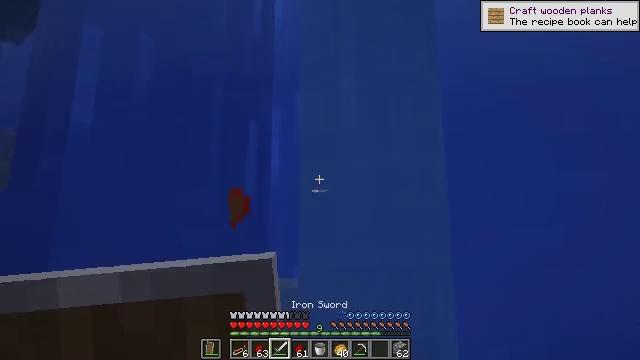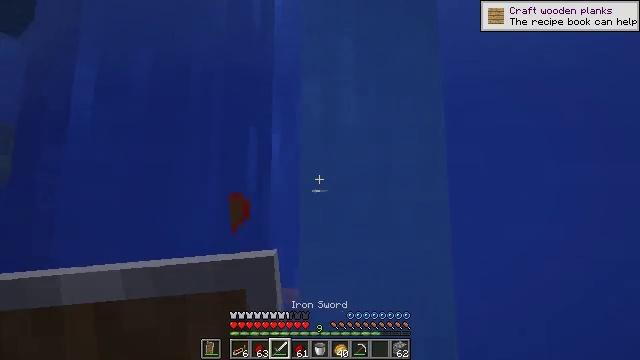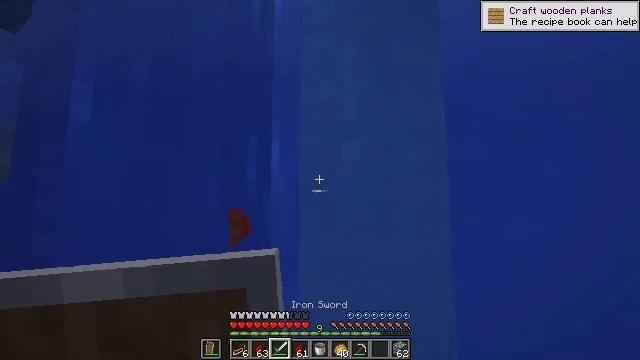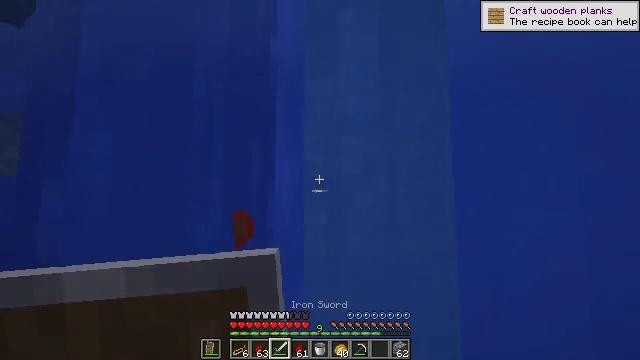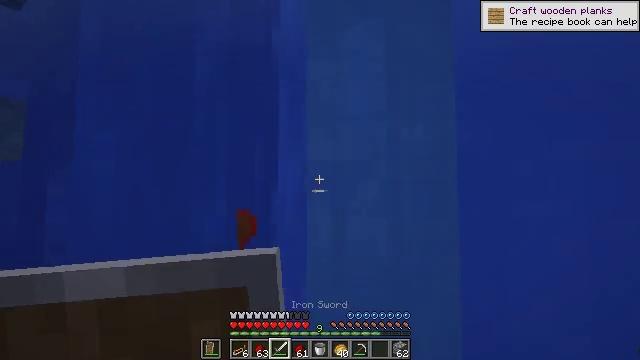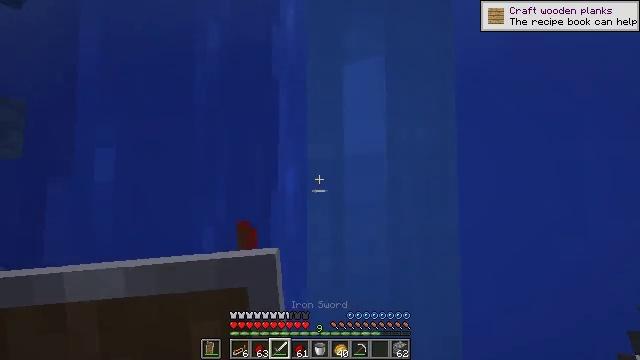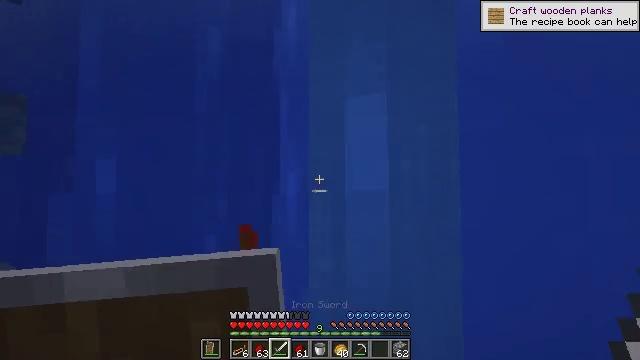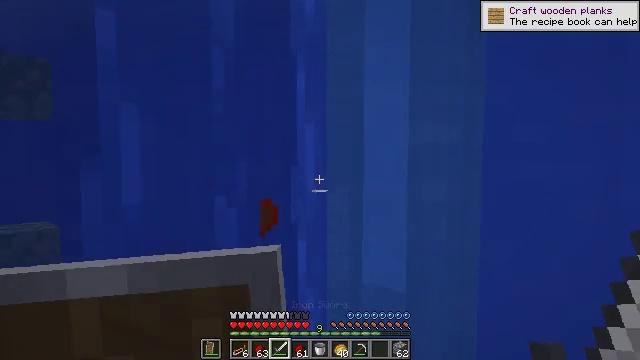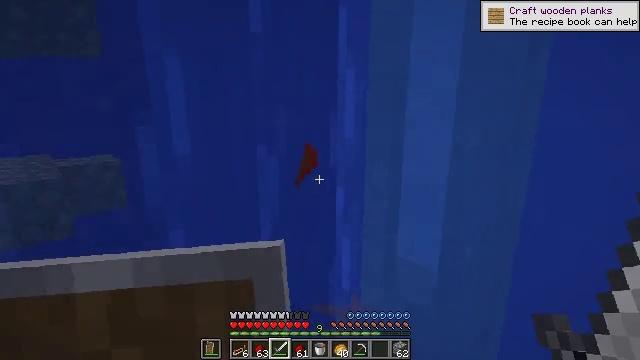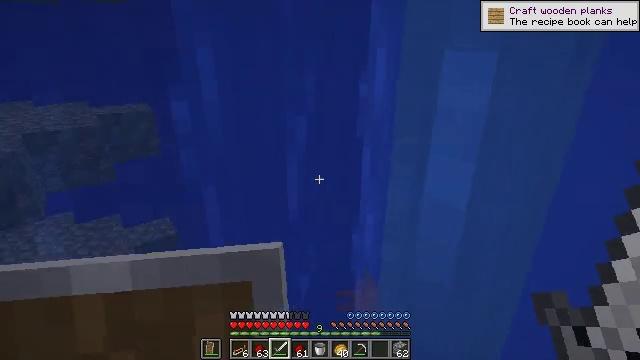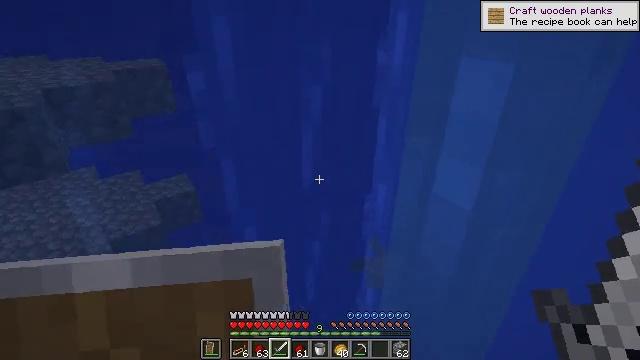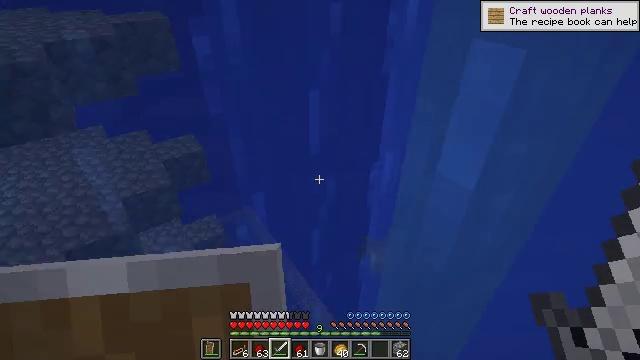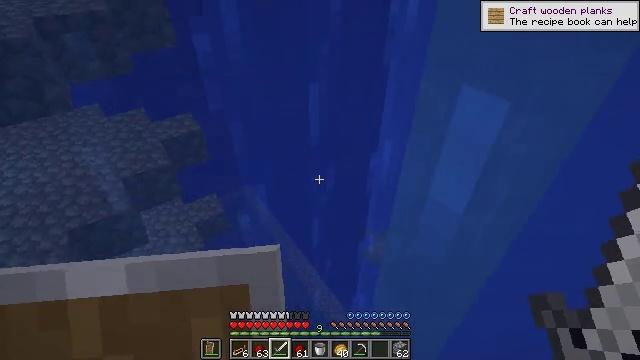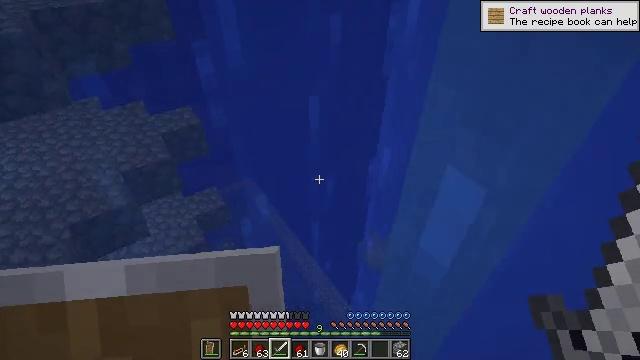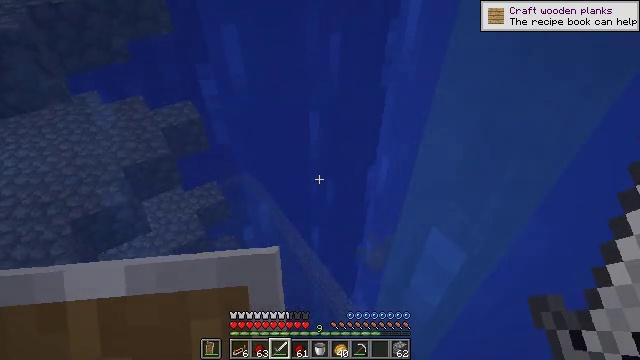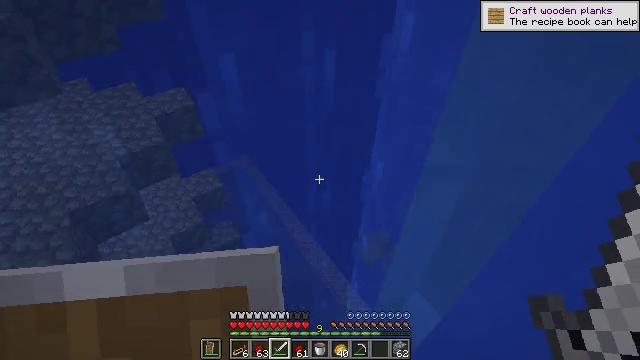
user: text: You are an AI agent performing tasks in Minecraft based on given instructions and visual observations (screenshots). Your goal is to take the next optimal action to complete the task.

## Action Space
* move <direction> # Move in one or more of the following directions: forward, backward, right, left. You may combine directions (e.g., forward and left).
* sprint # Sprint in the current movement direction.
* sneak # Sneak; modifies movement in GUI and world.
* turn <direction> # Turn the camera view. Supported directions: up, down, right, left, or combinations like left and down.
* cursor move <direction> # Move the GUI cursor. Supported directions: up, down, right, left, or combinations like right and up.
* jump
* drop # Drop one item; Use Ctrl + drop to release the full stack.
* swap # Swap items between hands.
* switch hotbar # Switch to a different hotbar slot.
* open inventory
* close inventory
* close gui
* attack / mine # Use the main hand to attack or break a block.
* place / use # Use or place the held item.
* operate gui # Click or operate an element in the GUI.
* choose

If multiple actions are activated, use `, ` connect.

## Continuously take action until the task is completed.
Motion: motion action
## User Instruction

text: Retrieve the comparator by mining it.
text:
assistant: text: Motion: turn down, attack / mine
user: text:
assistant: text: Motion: attack / mine
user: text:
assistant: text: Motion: turn down, attack / mine
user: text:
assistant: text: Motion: turn down
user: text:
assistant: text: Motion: no_op
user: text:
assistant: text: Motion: no_op
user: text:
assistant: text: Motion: turn left and down
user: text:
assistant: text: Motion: turn left and down
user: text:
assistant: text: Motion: turn left and down
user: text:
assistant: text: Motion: turn left and down
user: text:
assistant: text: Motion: turn left and down
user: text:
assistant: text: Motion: move forward, turn down, jump
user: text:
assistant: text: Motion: move forward, turn down, jump
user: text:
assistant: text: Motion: move forward, turn down, jump
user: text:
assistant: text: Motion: move forward, turn down, jump
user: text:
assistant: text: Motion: move forward, turn right and down, jump
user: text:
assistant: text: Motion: move forward, turn right and down, jump
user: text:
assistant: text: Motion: move forward, turn down, jump
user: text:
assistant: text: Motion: move forward
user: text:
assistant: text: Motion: move forward
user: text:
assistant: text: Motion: move forward
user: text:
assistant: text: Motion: no_op
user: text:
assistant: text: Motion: no_op
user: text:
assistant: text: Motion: no_op
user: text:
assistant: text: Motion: no_op
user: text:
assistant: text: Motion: no_op
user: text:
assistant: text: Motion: no_op
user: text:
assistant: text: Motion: no_op
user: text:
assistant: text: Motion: no_op
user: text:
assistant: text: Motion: no_op